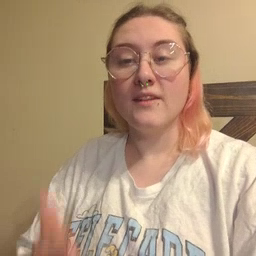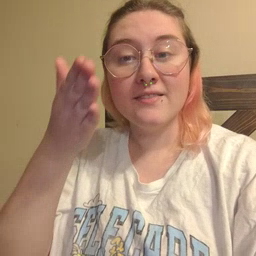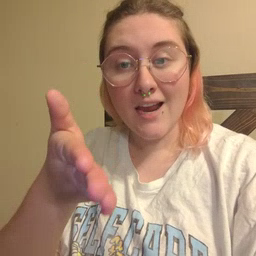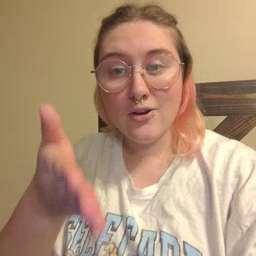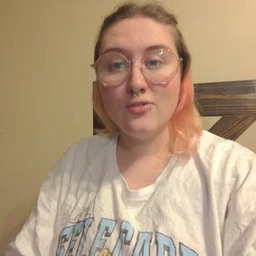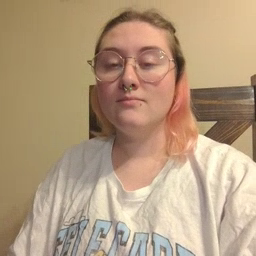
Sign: there